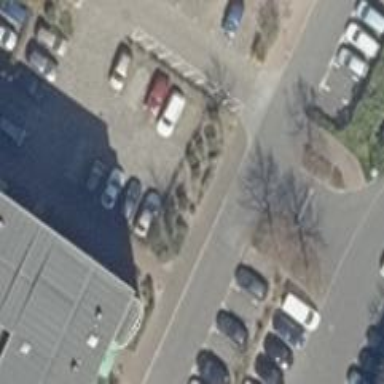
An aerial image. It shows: Road serving as parking aisle.